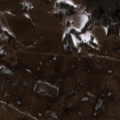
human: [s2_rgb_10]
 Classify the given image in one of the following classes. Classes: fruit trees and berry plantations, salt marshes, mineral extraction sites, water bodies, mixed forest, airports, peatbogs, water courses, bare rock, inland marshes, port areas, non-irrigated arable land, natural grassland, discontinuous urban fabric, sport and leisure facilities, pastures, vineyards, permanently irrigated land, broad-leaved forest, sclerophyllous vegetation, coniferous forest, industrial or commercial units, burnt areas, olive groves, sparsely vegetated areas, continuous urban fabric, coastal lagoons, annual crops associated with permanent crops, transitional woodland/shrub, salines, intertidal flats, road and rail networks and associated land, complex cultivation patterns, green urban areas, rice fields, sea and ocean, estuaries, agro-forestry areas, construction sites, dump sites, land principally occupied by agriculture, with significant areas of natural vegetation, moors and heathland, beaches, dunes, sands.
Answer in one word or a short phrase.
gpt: non-irrigated arable land, complex cultivation patterns, land principally occupied by agriculture, with significant areas of natural vegetation, broad-leaved forest